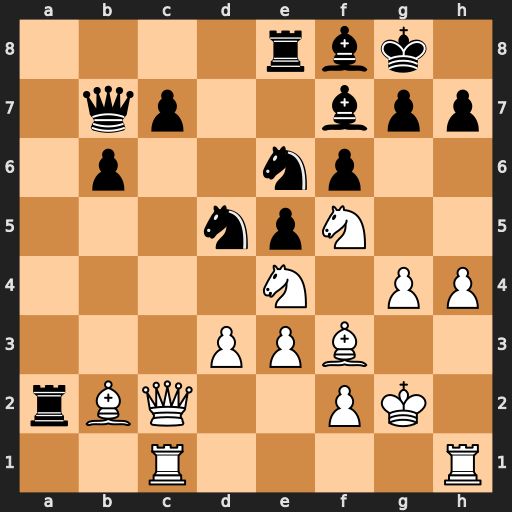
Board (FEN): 4rbk1/1qp2bpp/1p2np2/3npN2/4N1PP/3PPB2/rBQ2PK1/2R4R
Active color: w
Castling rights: -
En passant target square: -
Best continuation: Nh6+ gxh6 Nxf6+ Nxf6 Bxb7